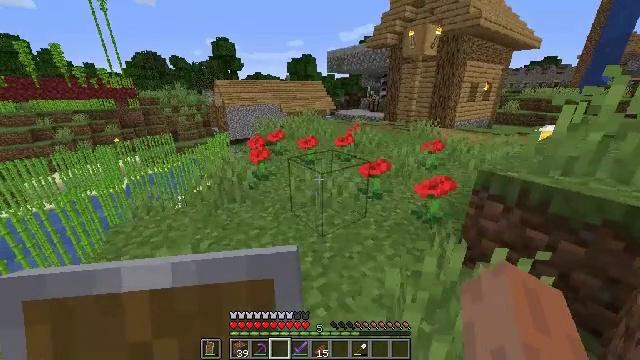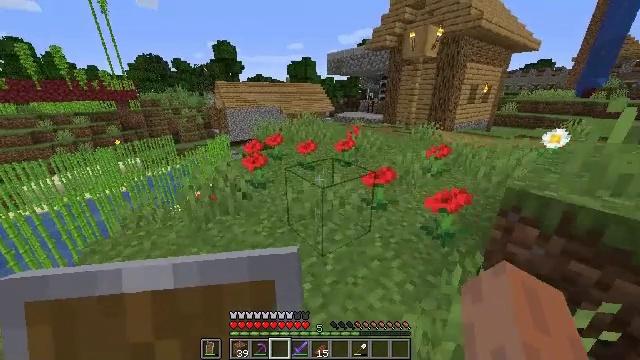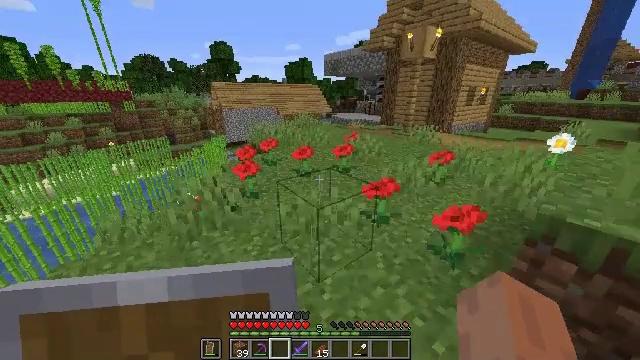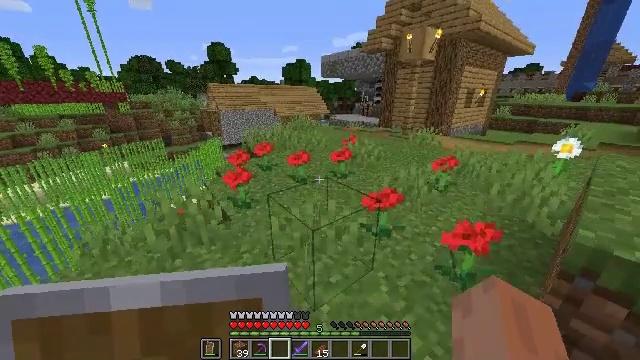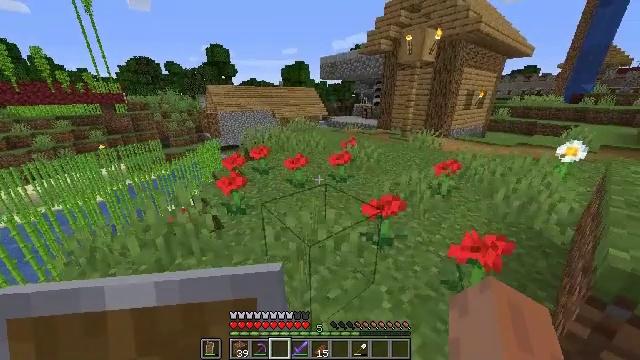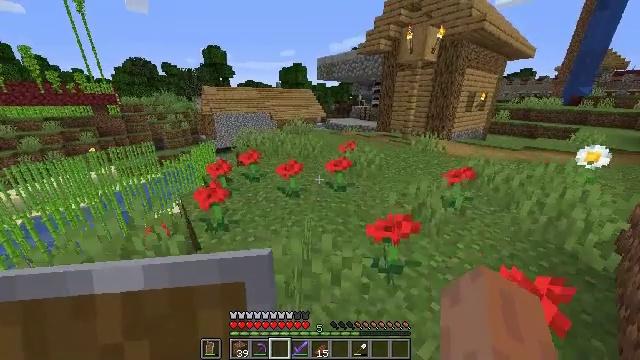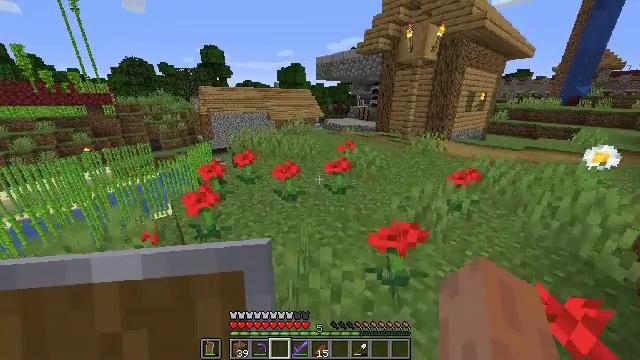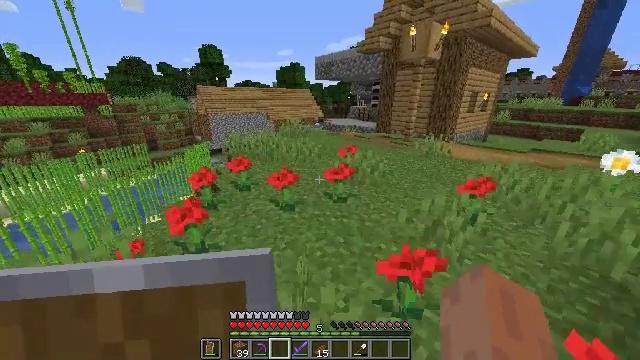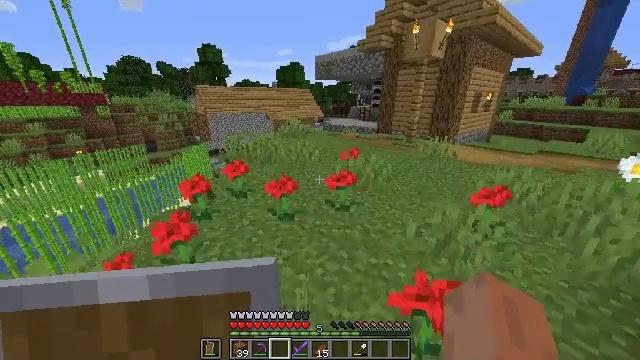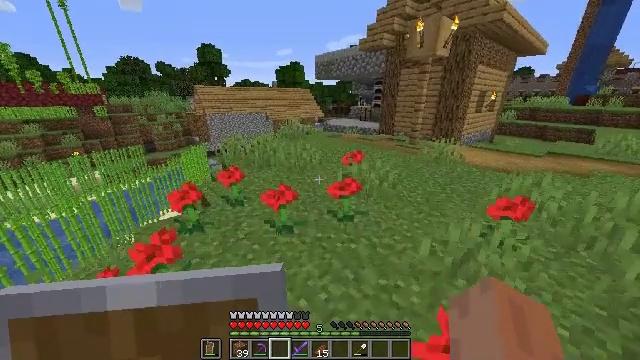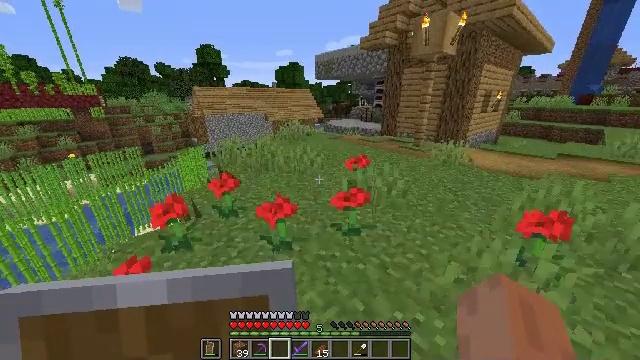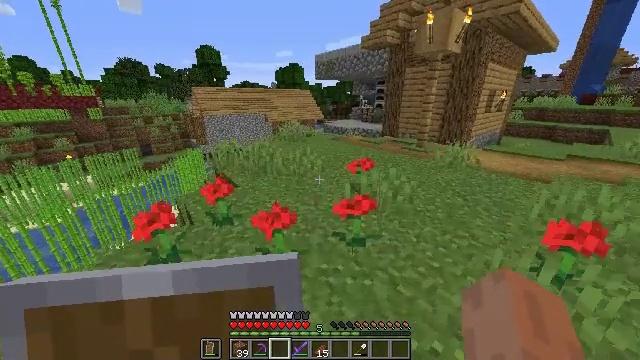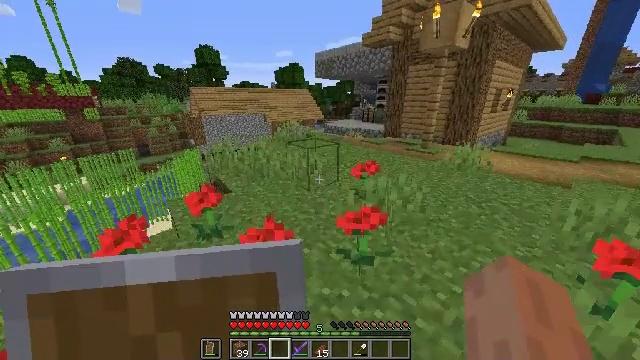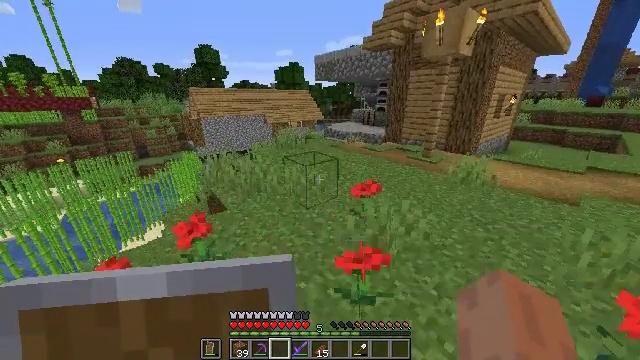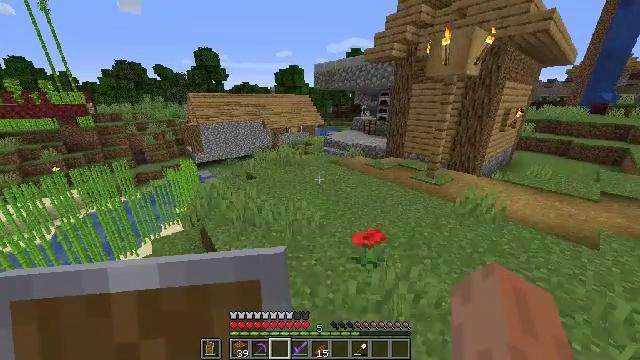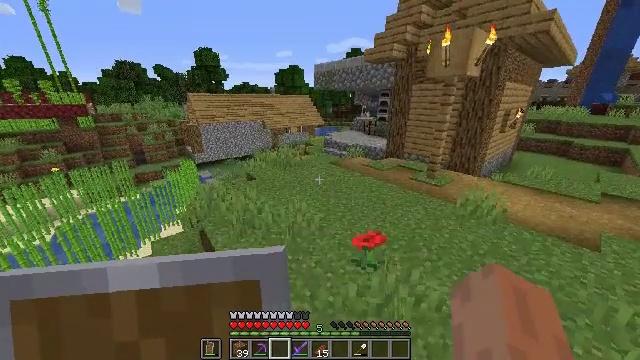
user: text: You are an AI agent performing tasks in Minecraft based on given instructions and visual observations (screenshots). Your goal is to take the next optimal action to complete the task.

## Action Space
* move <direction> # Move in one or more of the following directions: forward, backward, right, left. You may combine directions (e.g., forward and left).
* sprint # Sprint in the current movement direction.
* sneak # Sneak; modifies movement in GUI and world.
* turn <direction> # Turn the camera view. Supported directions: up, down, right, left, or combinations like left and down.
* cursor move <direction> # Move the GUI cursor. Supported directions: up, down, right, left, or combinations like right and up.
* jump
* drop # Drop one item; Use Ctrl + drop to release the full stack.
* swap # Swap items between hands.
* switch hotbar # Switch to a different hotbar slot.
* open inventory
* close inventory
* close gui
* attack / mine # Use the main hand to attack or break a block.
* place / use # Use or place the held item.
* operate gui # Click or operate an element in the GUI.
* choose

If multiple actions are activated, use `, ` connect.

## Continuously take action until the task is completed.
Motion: motion action
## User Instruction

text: Mine the observer block.
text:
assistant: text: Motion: move forward
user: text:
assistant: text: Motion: move forward
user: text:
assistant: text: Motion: move forward
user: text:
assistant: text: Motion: move forward
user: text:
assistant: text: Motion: move forward
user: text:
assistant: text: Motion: move forward
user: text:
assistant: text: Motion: move forward
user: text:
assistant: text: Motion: move forward
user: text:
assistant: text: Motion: move forward
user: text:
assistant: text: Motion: move forward
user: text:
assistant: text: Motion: move forward
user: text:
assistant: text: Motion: move forward
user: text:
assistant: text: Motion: move forward, jump
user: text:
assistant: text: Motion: move forward, jump
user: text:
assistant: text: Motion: move forward, jump
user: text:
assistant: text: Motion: move forward, jump
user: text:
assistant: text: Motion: move forward, jump
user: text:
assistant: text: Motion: move forward, jump
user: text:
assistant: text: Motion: move forward, jump
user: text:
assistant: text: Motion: move forward, jump
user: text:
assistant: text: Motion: move forward, jump
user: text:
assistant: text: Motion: move forward, jump
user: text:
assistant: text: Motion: move forward, jump
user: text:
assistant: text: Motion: move forward and move left, jump
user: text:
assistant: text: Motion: move forward and move left, jump
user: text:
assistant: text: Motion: move forward and move left, jump
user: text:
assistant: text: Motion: move forward and move left, jump
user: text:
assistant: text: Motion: move forward, jump
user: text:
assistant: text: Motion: move forward, jump
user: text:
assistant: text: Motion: move forward, jump